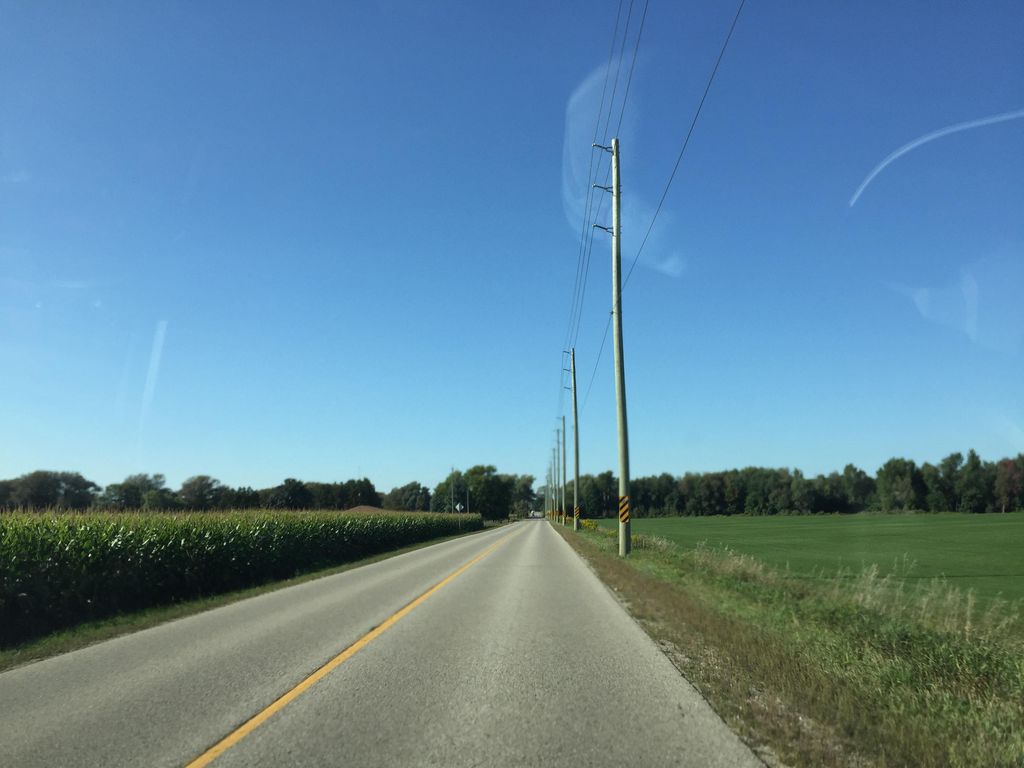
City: kitchener-waterloo